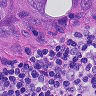
Metastatic tissue present: yes